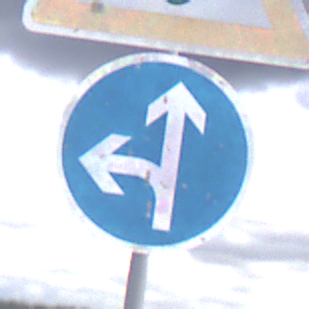
Verkehrszeichen: VorgeschriebeneFahrtrichtungGeradeausOderLinks
Zusatzzeichen oben: Lichtzeichenanlage
Umgebung: Outdoor, Suburban
Tageszeit: MorningAfternoon
Wetter: PartlyCloudy
Licht: Natural
Jahreszeit: NotSpecified
Kontrast: LowContrast